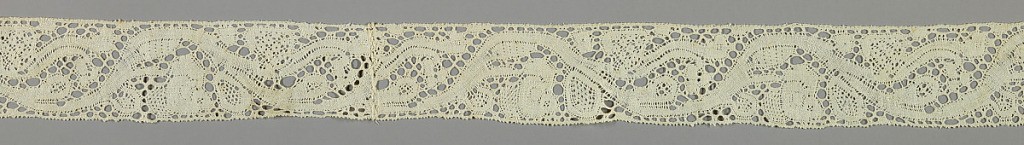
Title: Band
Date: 18th century
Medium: linen Technique: bobbin lace
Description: Provincial-style lace with scroll motif.